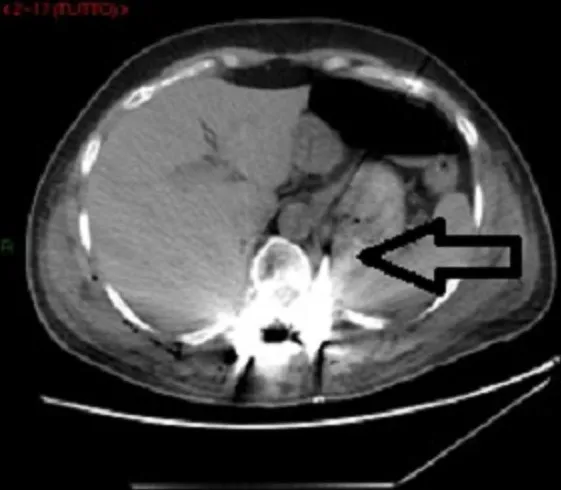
CT scan. Black arrow indicates the misplaced pedicle screw.
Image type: radiology (ct)